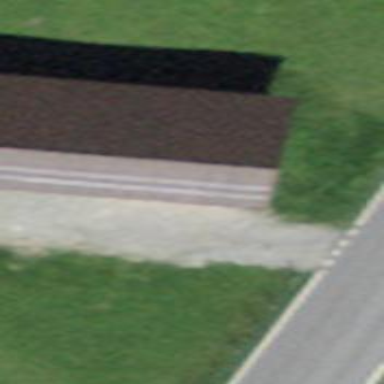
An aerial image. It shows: Barn.